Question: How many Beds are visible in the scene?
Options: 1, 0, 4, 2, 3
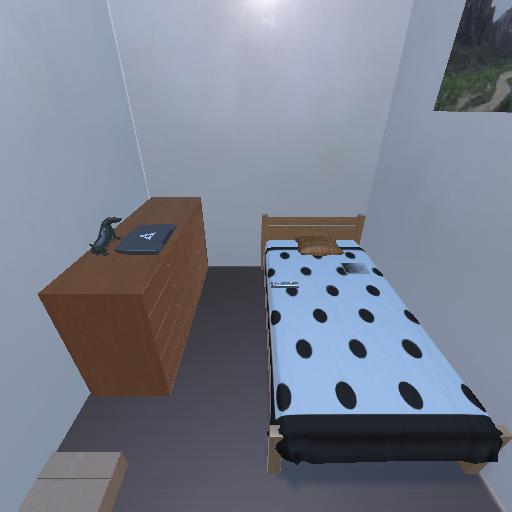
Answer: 1